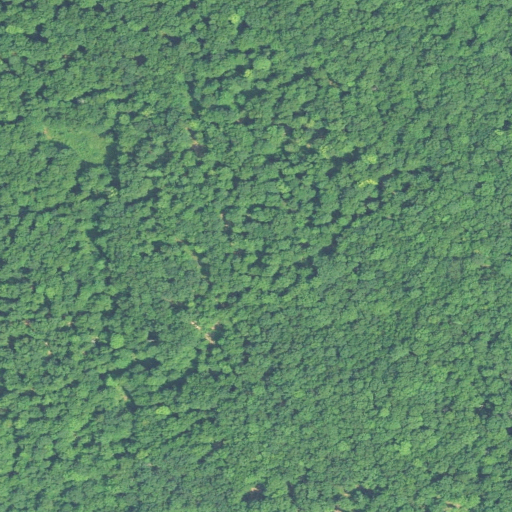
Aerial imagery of mountain in Connecticut named Chapman Hill containing deciduous forest and woody wetlands